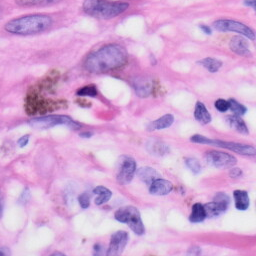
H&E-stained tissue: Skin